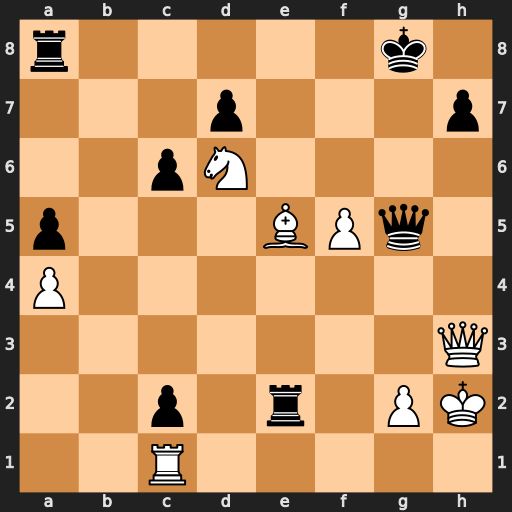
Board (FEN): r5k1/3p3p/2pN4/p3BPq1/P7/7Q/2p1r1PK/2R5
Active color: w
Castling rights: -
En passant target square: -
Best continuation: Qb3+ Kf8 Qf7#